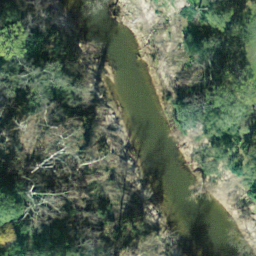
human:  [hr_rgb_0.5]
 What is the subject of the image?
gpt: river